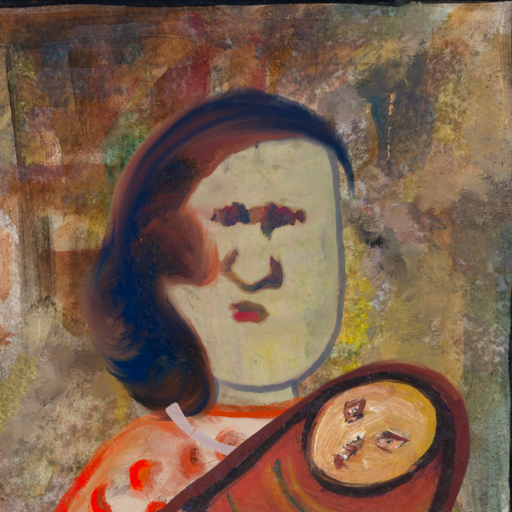
Background: Mosgoul, Head And Neck Front: Hill_Girl, Face Front: In_The_Sun, Bust: Rupkatha, Hair Front: Mother_And_Son_Son, Head Accessory: Blank, Second Necklace: Blank, Necklace: Hypocrite_2, Baby: After_Raid_Baby